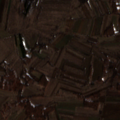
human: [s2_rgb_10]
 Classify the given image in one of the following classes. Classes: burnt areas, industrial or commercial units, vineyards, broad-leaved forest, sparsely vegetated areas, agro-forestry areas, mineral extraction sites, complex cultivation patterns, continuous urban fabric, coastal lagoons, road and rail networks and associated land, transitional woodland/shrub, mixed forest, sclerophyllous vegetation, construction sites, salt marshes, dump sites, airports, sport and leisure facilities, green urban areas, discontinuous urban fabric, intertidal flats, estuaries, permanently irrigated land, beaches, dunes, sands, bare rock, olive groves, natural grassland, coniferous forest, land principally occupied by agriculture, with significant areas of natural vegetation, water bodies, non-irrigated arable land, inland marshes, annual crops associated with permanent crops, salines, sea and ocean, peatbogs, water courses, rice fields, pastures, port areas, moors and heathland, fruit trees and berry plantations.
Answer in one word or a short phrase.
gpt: complex cultivation patterns, land principally occupied by agriculture, with significant areas of natural vegetation, broad-leaved forest